Question: I am making my first real Tkinter application in Python 3.4. I have made a few simpler things with Tkinter, but nothing as advanced as this one.
Part of my program is to have a window that has two buttons, one on each side, and a picture in the middle. The buttons will navigate through pictures to the left and right.
I want my buttons to be able to be created through a separate class NavButton so my code is more organized and easier to read like in this picture from the question <URL>.

Essentially I want to say:
'''
self.left_button = NavButton(self, ">")
'''
or something similar to create a
'''
class NavButton():
'''
object.
Then pack it with
'''
self.left_button.pack()
'''
I am struggling with how to actually make a button be set up in a different class. It keeps saying 'AttributeError: 'NavButton' object has no attribute 'tk'
'
Here is my code so far:
'''
import tkinter as tk
class MainWindow(tk.Frame):
def __init__(self, master):
frame = tk.Frame(master)
frame.pack(fill="both", expand = True)
self.left_button = NavButton(frame, ">")
self.left_button.pack(side='left', fill='y')
class NavButton(tk.Frame):
def __init__(self, master, icon):
self.nav_button = tk.Button(master, text=icon, width=25)
root = tk.Tk()
root.title("Viewer")
root.geometry('1000x600')
app = MainWindow(root)
root.mainloop()
'''
Could my problem come from the way I create the buttons?
'''
tk.Frame.__init__(self, parent, ...)
'''
VS
'''
self.frame = tk.Frame(parent)
'''
So in a nutshell, how do I use a separate class for my button?
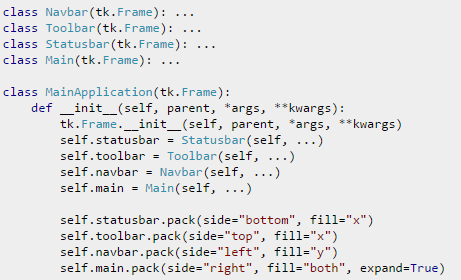
Answer: Your 'NavButton' is a frame. I would make it a button, that's what you want, isn't it? Change this:
'''
class NavButton(Tk.Frame):
'''
to
'''
class NavButton(Tk.Button):
'''
Also, you should call the parent initializer:
'''
super().__init__(self, **options)
'''